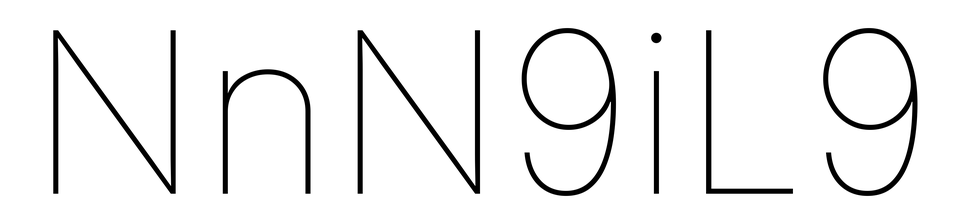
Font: Inter_Thin